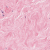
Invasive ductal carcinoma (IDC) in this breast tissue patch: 0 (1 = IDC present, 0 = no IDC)